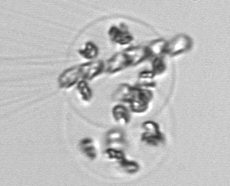
Label: Phaeocystis